Question: i want to put five button in bottom but all button should be with same space means
below is image

Here you can see that second and third image is not in center below is my code i know that i have put padding but still my problem is not solving, i have tried using linearlayout also in that i have done by using weight=1 and width =0 but button is stretching
'''
<RelativeLayout xmlns:android="http://schemas.android.com/apk/res/android"
xmlns:ads="http://schemas.android.com/apk/lib/com.google.ads"
android:layout_width="fill_parent"
android:layout_height="fill_parent" >
<ImageView
android:id="@+id/wall"
android:layout_width="fill_parent"
android:layout_height="fill_parent"
android:layout_alignParentLeft="true"
android:layout_centerVertical="true"
android:drawingCacheQuality="high"
android:scaleType="fitXY" />
<Button
android:id="@+id/butRight"
android:layout_width="wrap_content"
android:layout_height="wrap_content"
android:layout_alignParentBottom="true"
android:layout_alignParentRight="true"
android:layout_marginRight="10dp"
android:background="@drawable/check_right" />
<Button
android:id="@+id/butfav"
android:layout_width="wrap_content"
android:layout_height="wrap_content"
android:layout_alignParentBottom="true"
android:layout_centerHorizontal="true"
android:background="@drawable/fvrt1" />
<Button
android:id="@+id/butLeft"
android:layout_width="wrap_content"
android:layout_height="wrap_content"
android:layout_alignParentBottom="true"
android:layout_alignParentLeft="true"
android:layout_marginLeft="10dp"
android:background="@drawable/check_left" />
<Button
android:id="@+id/butSetWallpaper"
android:layout_width="wrap_content"
android:layout_height="wrap_content"
android:layout_alignParentBottom="true"
android:layout_marginLeft="39dp"
android:layout_toRightOf="@+id/butLeft"
android:background="@drawable/chek_wallpaper" />
<Button
android:id="@+id/butSetRingTone"
android:layout_width="wrap_content"
android:layout_height="wrap_content"
android:layout_alignParentBottom="true"
android:layout_marginRight="36dp"
android:layout_toLeftOf="@+id/butRight"
android:background="@drawable/check_ringtone" />
'''
can anybody help me?
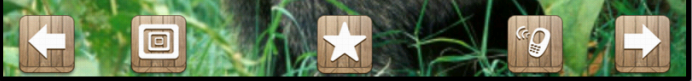
Answer: I have tried below code it's worked for me try this, just replace with your RelativeLayout
'''
<LinearLayout
android:layout_width="fill_parent"
android:layout_height="50dp"
android:layout_alignParentBottom="true" >
<ImageView
android:id="@+id/butLeft"
android:layout_width="wrap_content"
android:layout_height="wrap_content"
android:src="@drawable/check_left" />
<View
android:id="@+id/butOne"
android:layout_width="0dp"
android:layout_height="wrap_content"
android:layout_weight="1"
android:src="@drawable/check_right" />
<ImageView
android:id="@+id/butSetWallpaper"
android:layout_width="wrap_content"
android:layout_height="wrap_content"
android:src="@drawable/chek_wallpaper" />
<View
android:id="@+id/butTwo"
android:layout_width="0dp"
android:layout_height="wrap_content"
android:layout_weight="1"
android:src="@drawable/check_right" />
<ImageView
android:id="@+id/butfav"
android:layout_width="wrap_content"
android:layout_height="wrap_content"
android:src="@drawable/fvrt1" />
<View
android:id="@+id/butThree"
android:layout_width="0dp"
android:layout_height="wrap_content"
android:layout_weight="1"
android:src="@drawable/check_right" />
<ImageView
android:id="@+id/butSetRingTone"
android:layout_width="wrap_content"
android:layout_height="wrap_content"
android:src="@drawable/check_ringtone" />
<View
android:id="@+id/butFour"
android:layout_width="0dp"
android:layout_height="wrap_content"
android:layout_weight="1"
android:src="@drawable/check_right" />
<ImageView
android:id="@+id/butRight"
android:layout_width="wrap_content"
android:layout_height="wrap_content"
android:src="@drawable/check_right" />
</LinearLayout>
'''
out put will be generated as you wish